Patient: sex M, age 69
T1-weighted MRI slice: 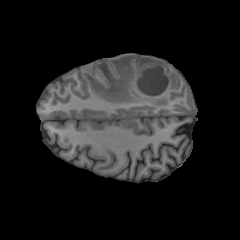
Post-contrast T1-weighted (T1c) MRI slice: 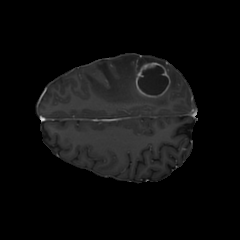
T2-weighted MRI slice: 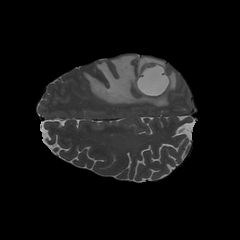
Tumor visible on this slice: yes
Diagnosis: Glioblastoma, IDH-wildtype
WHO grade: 4